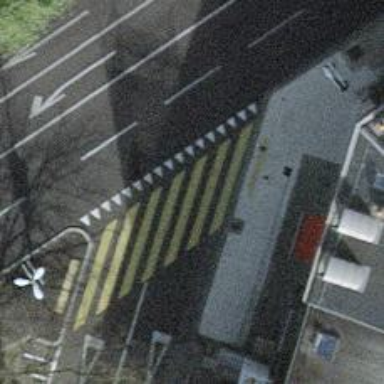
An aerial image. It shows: Marked crossing with zebra stripes on the road.